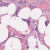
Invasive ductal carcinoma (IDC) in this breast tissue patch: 1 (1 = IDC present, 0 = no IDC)